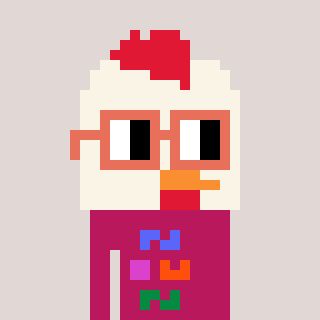
a pixel art character with square orange glasses, a chicken-shaped head and a darkpink-colored body on a warm background